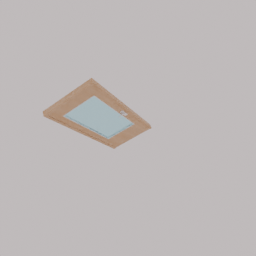
Label: architecture